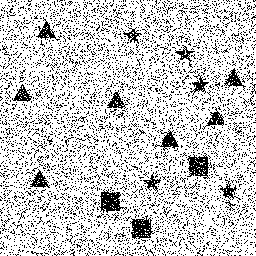
Squares: 3
Triangles: 7
Stars: 5
Total shapes: 15